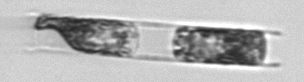
Label: Hemiaulus